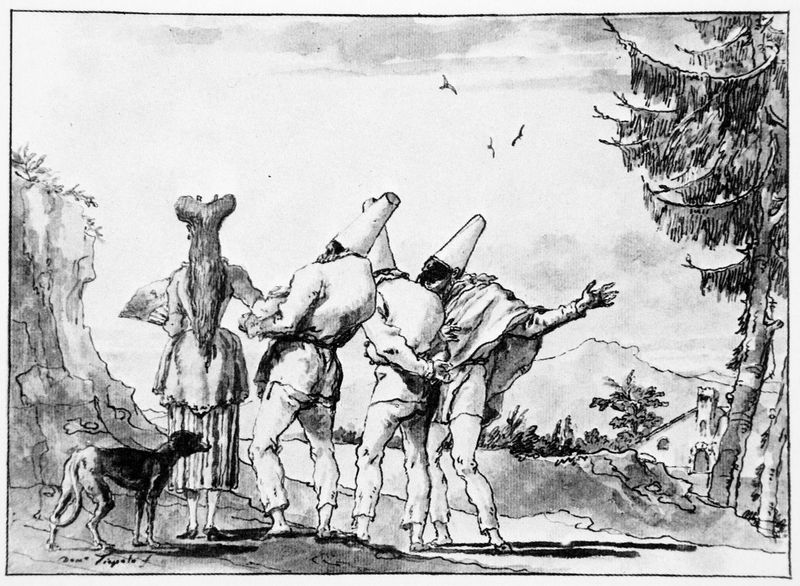
Titel: Pulcinella geleitet eine Dame
Künstler: Giovanni Domenico Tiepolo
Institution: unbekannt
Schlagwörter: baum, berg, dunkel, feder, felsen, gruppe, hand, himmel, kopf, mann, schatten, umhang, vogel, weiß, wolken, aquarell, bäume, frauen, landschaft, menschen, finger, frau, frisur, geste, grau, hell, hintergrund, hut, hüte, kleid, licht, männer, rücken, schwarz, skizze, strasse, szene, vordergrund, zeichnung, dame, gebäude, gras, haus, hund, tier, tuch, weg, wiese, fächer, gesellschaft, rock, zylinder, feiern, hose, mütze, mützen, arm, stehen, stein, steine, gesten, signatur, erde, natur, stamm, vögel, weite, brücke, gehen, sonne, haare, mantel, drei, personen, wald, bauern, fliegen, kamin, turm, perücke, papier, schlagschatten, ansicht, italien, venedig, studie, hosen, abhang, warm, berge, fels, gebirge, gipfel, hang, abstufungen, schattierung, silhouette, rand, figuren, warten, gehrock, umriss, waldrand, barfuss, tusche, ruine, maske, narren, kegel, wandern, kohle, rückseite, druck, schwarzweiss, stich, baun, karrikatur, bleistift, fichte, nadelbaum, tanne, tinte, sänger, malerisch, ländlich, jagdhund, märchen, affektiert, wegrand, cape, hohlweg, grautöne, karneval, barfus, harlekin, jagen, zwerge, geleit, wals, bauwerk, aquarelliert, menschne, masken, tiepolo, clowns, köter, felsstein, vögle, landshcaft, begleiten, manner, übertrieben, pulcinella, harlekine, comedia del arte, bucklig, comedia dell arte, komödiannten, holweg, narrenhut, caillot, lhund, narrenhüte